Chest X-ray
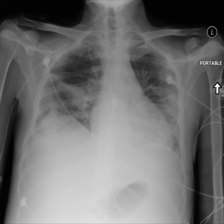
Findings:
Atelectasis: positive
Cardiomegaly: negative
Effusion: positive
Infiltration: negative
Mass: negative
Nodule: negative
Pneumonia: negative
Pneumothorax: negative
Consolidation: negative
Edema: negative
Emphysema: negative
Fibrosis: negative
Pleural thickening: negative
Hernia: negative